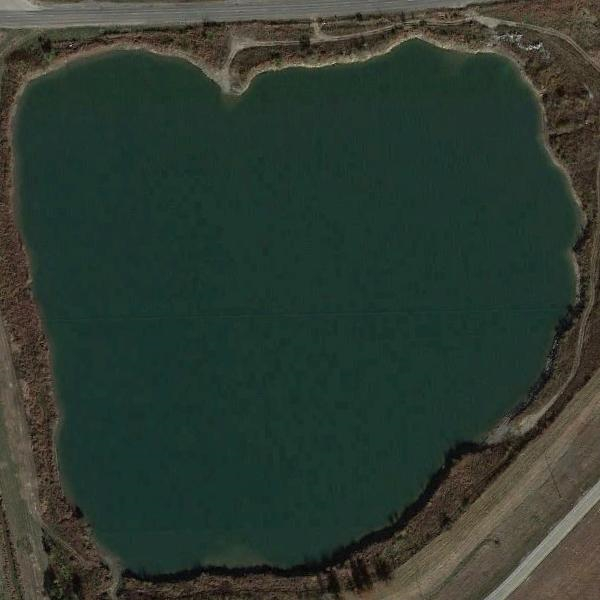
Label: Pond